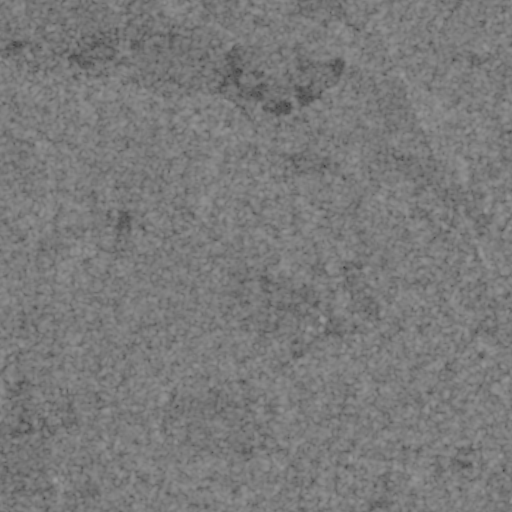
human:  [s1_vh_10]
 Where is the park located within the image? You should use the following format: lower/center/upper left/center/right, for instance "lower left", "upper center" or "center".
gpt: The park is located in the lower left of the image.
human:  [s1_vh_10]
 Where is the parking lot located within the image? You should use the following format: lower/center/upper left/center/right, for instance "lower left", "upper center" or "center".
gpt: The parking lot is located in the center of the image.
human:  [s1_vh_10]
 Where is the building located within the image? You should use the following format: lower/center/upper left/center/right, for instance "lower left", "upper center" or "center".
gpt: The building is located in the center of the image.
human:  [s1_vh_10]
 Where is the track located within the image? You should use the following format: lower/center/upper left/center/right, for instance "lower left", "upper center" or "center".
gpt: There is no track in the image.

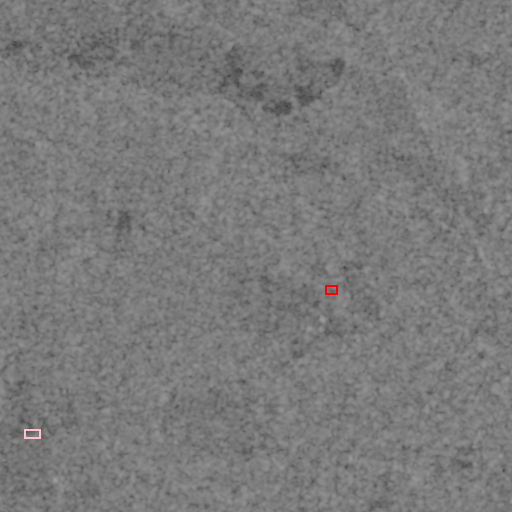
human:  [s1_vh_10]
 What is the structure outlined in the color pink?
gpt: The structure outlined in pink is a park.
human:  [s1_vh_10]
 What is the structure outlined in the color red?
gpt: The structure outlined in red is a parking lot.
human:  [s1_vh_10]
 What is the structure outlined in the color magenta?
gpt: There is no magenta outline.